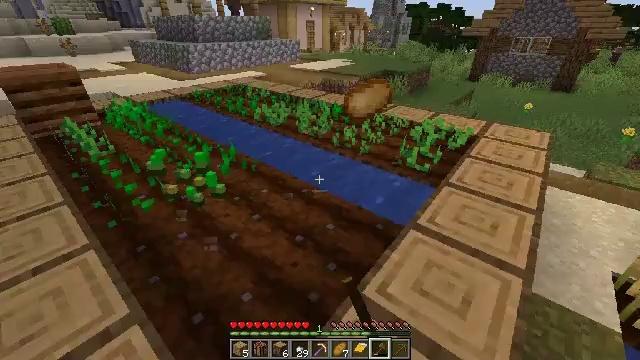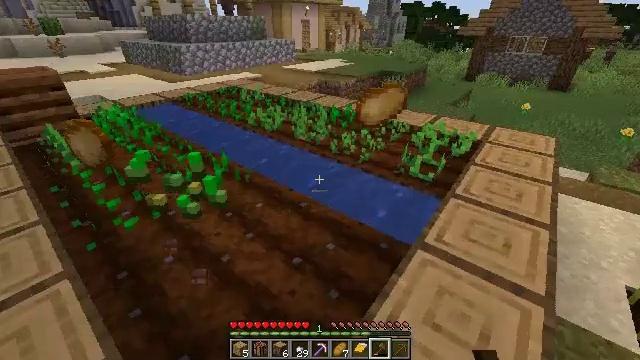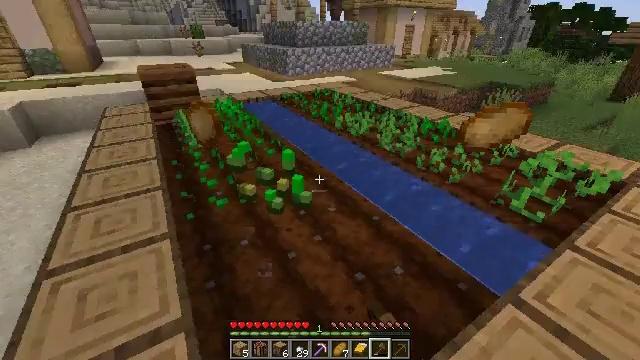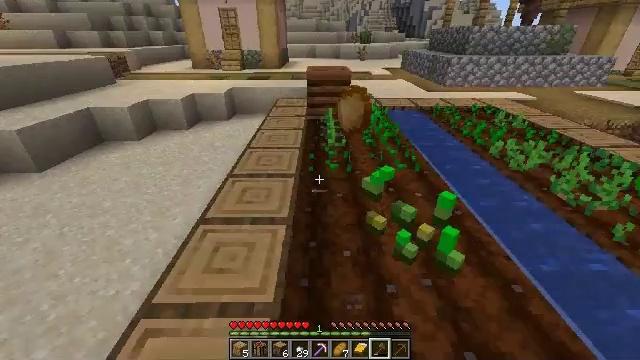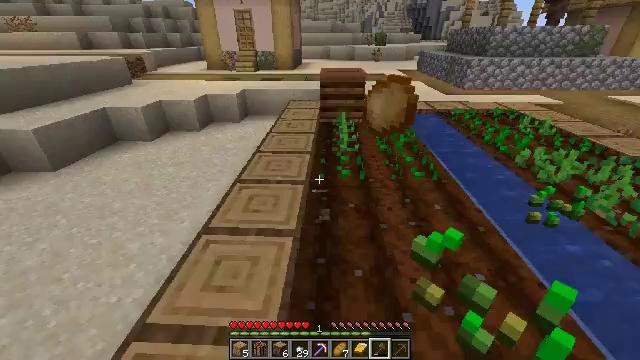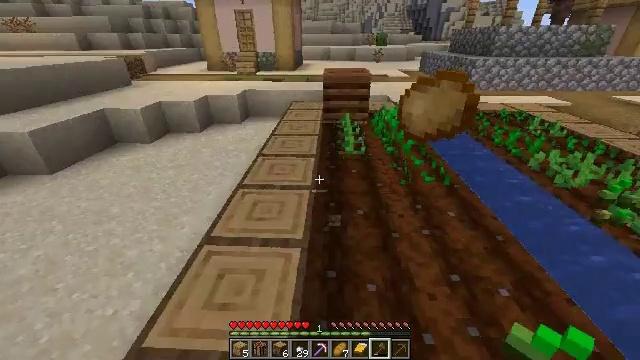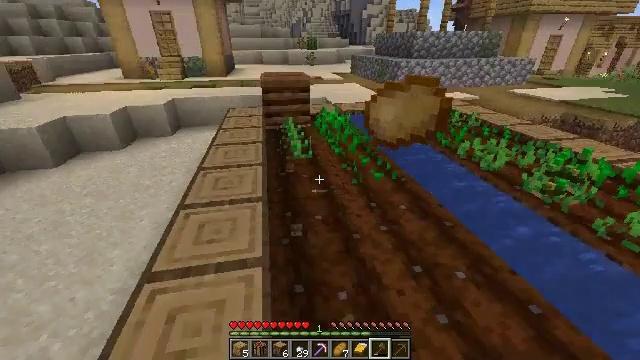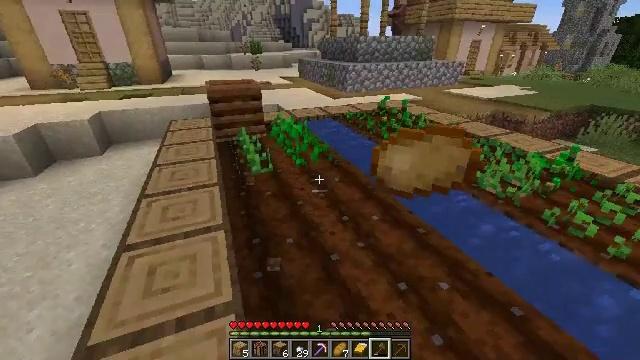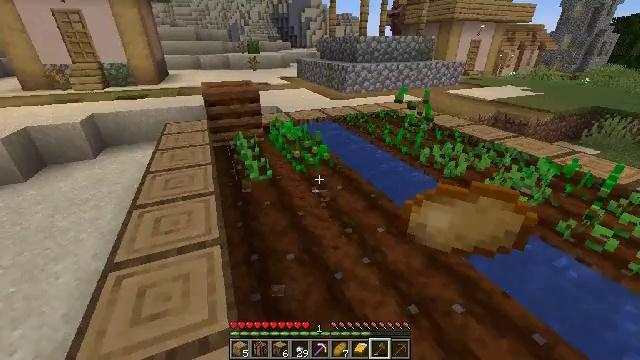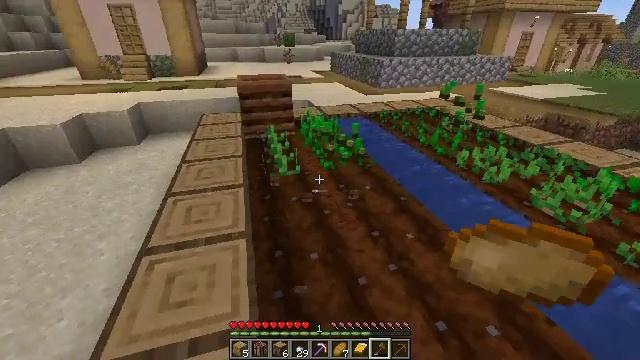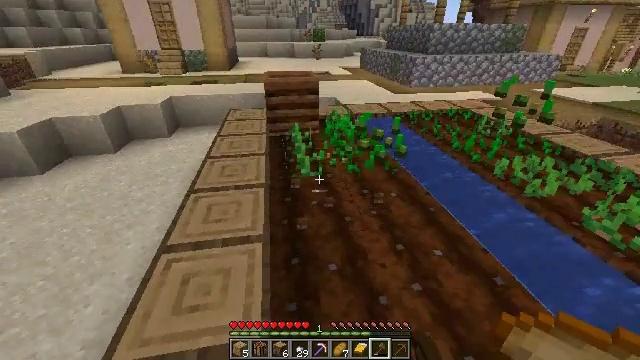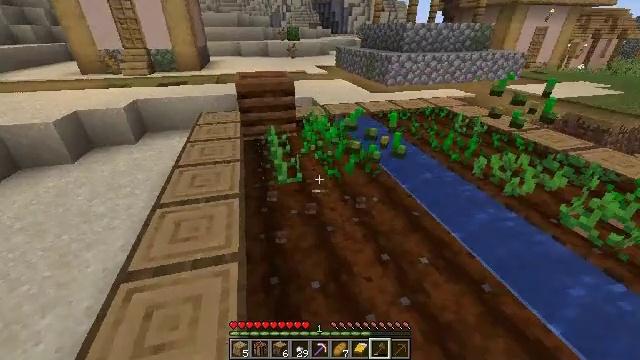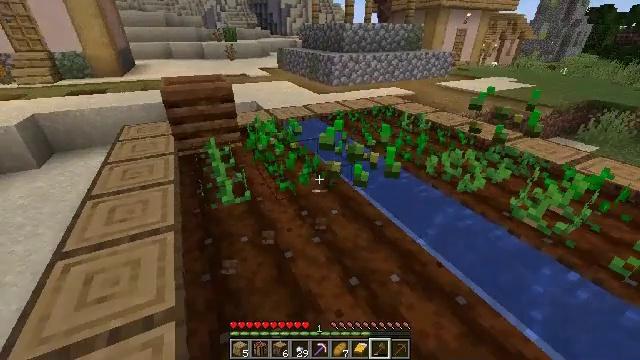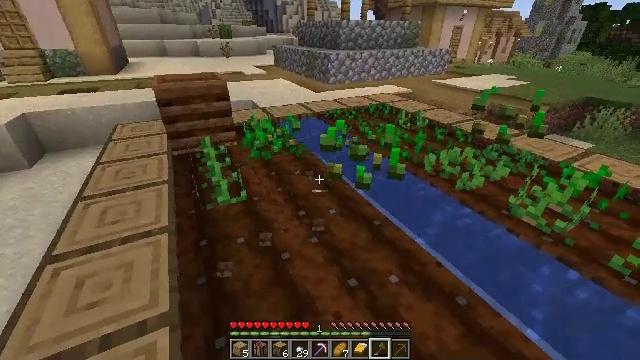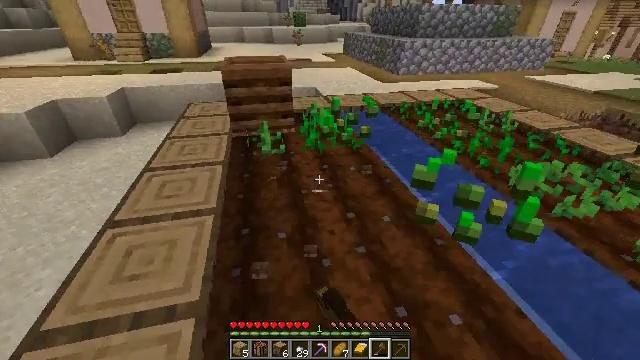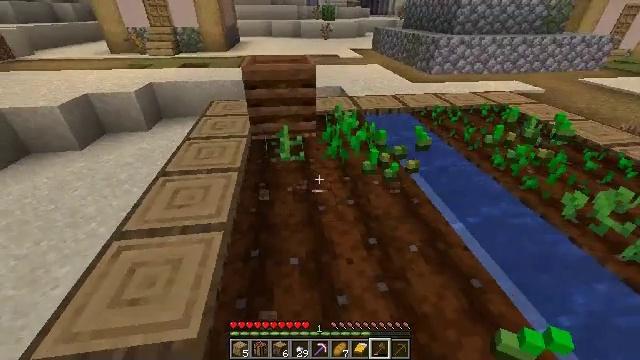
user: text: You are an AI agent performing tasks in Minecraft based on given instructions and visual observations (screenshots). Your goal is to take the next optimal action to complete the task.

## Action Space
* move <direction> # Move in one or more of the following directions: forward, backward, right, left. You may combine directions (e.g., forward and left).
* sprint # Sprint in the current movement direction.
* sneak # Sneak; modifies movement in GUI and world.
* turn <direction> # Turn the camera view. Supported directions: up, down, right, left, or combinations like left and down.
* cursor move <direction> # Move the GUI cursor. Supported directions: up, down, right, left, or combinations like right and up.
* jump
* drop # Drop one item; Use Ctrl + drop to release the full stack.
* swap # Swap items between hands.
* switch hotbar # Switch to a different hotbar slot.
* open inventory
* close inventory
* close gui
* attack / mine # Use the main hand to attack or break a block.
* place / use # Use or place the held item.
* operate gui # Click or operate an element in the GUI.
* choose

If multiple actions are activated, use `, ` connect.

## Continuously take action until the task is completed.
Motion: motion action
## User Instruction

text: Gather wheat by left-clicking on it.
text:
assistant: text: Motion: move forward, attack / mine
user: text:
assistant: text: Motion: move forward, turn left, attack / mine
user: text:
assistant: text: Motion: move forward, turn left and up, attack / mine
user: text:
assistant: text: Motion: move forward and move left, turn left, attack / mine
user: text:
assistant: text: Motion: move forward and move left, attack / mine
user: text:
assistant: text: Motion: move forward and move left, turn right, attack / mine
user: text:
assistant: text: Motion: move forward, turn right, attack / mine
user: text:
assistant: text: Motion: move forward, attack / mine
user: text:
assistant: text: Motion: move forward, turn left and down, attack / mine
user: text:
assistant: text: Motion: move forward, turn left, attack / mine
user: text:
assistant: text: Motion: move forward, turn right, attack / mine
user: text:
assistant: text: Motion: move forward, turn right, attack / mine
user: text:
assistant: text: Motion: move forward, attack / mine
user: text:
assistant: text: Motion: move forward, turn left and down, attack / mine
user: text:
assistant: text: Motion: move forward, turn left, attack / mine
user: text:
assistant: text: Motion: move forward, attack / mine
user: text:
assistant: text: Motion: move forward, turn right, attack / mine
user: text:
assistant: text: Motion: attack / mine